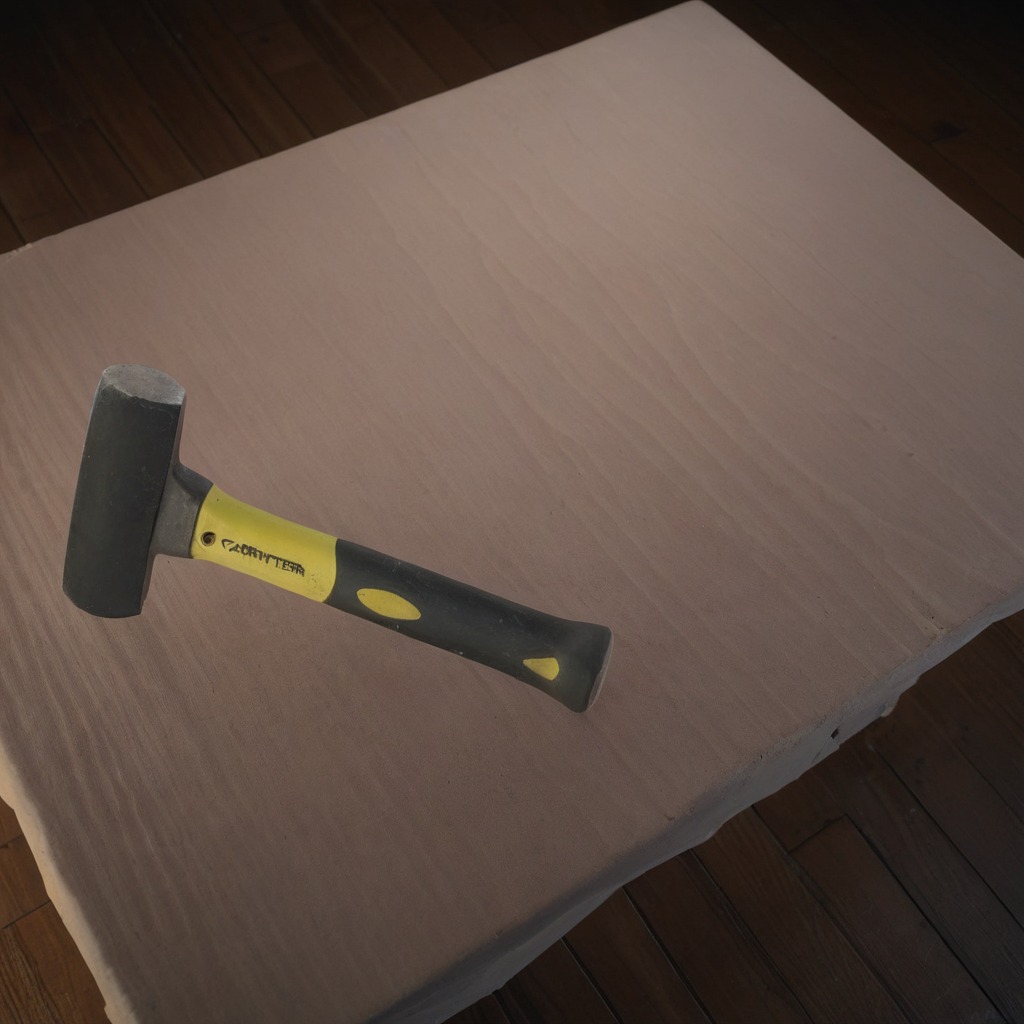
A hammer lies on a wooden table inside a workshop at night.